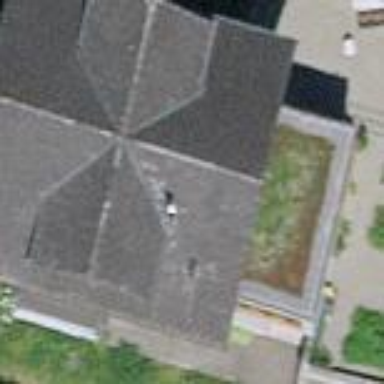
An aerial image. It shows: Detached building.